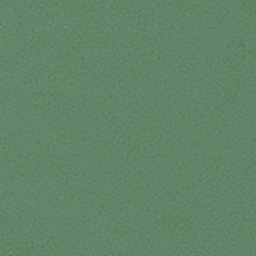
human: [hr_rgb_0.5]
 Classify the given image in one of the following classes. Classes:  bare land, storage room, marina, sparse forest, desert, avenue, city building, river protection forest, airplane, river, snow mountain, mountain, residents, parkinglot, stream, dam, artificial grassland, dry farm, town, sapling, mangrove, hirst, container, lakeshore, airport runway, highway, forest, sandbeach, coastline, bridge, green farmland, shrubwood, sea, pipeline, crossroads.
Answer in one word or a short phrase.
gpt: sea